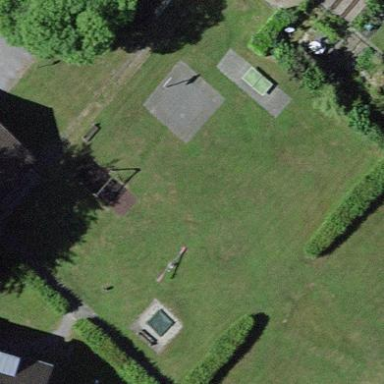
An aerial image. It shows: Playground area for leisure land.